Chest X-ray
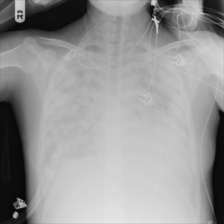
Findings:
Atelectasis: negative
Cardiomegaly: negative
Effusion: negative
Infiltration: positive
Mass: negative
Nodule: negative
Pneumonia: negative
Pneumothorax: negative
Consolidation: negative
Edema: negative
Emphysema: negative
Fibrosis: negative
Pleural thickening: negative
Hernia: negative